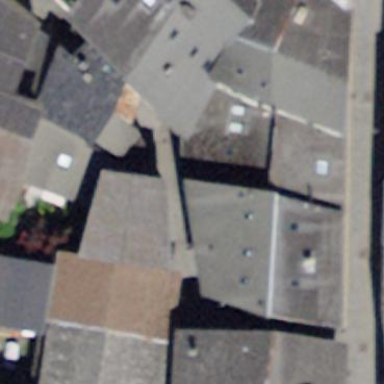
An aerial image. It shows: Terrace building.